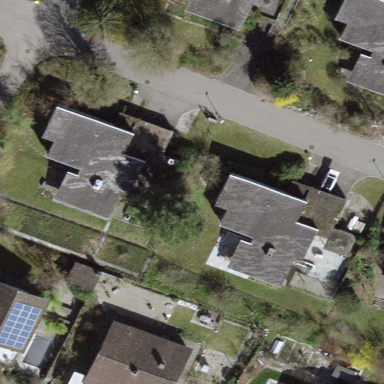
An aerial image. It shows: Building with flat roof.